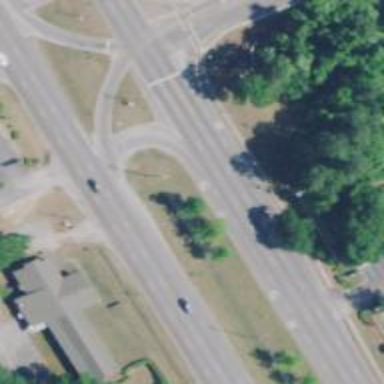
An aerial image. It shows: Trunk link highway.